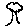
Label: tree